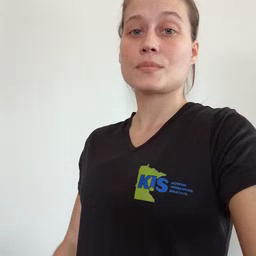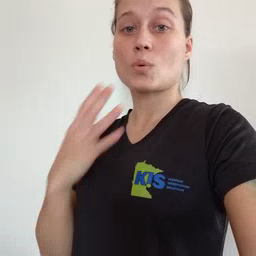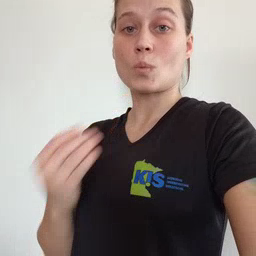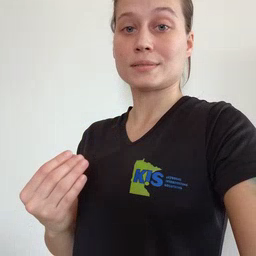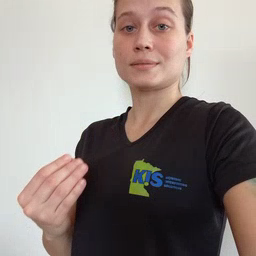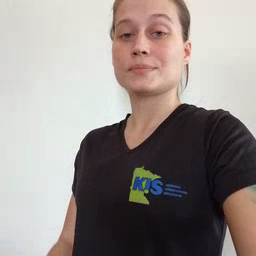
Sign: wet